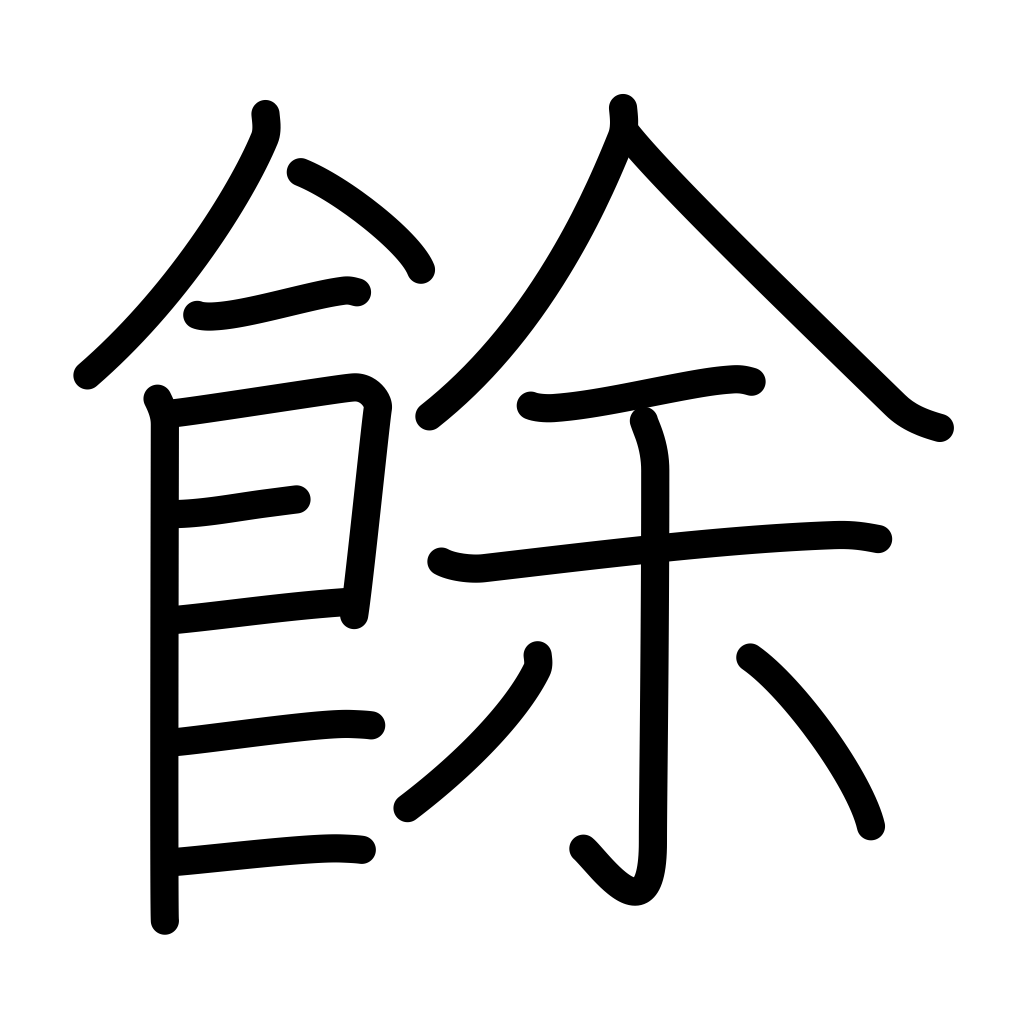
Meaning: surplus, excess, remainder